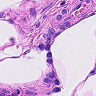
Metastatic tissue present: no